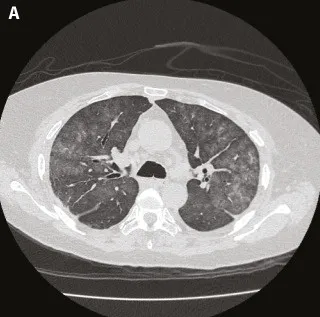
High-resolution computed tomography scan of the chest. . (A) Pre-treatment scan showing
extensive, bilateral ground-glass opacities (GGO).
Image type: radiology (ct)